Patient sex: M
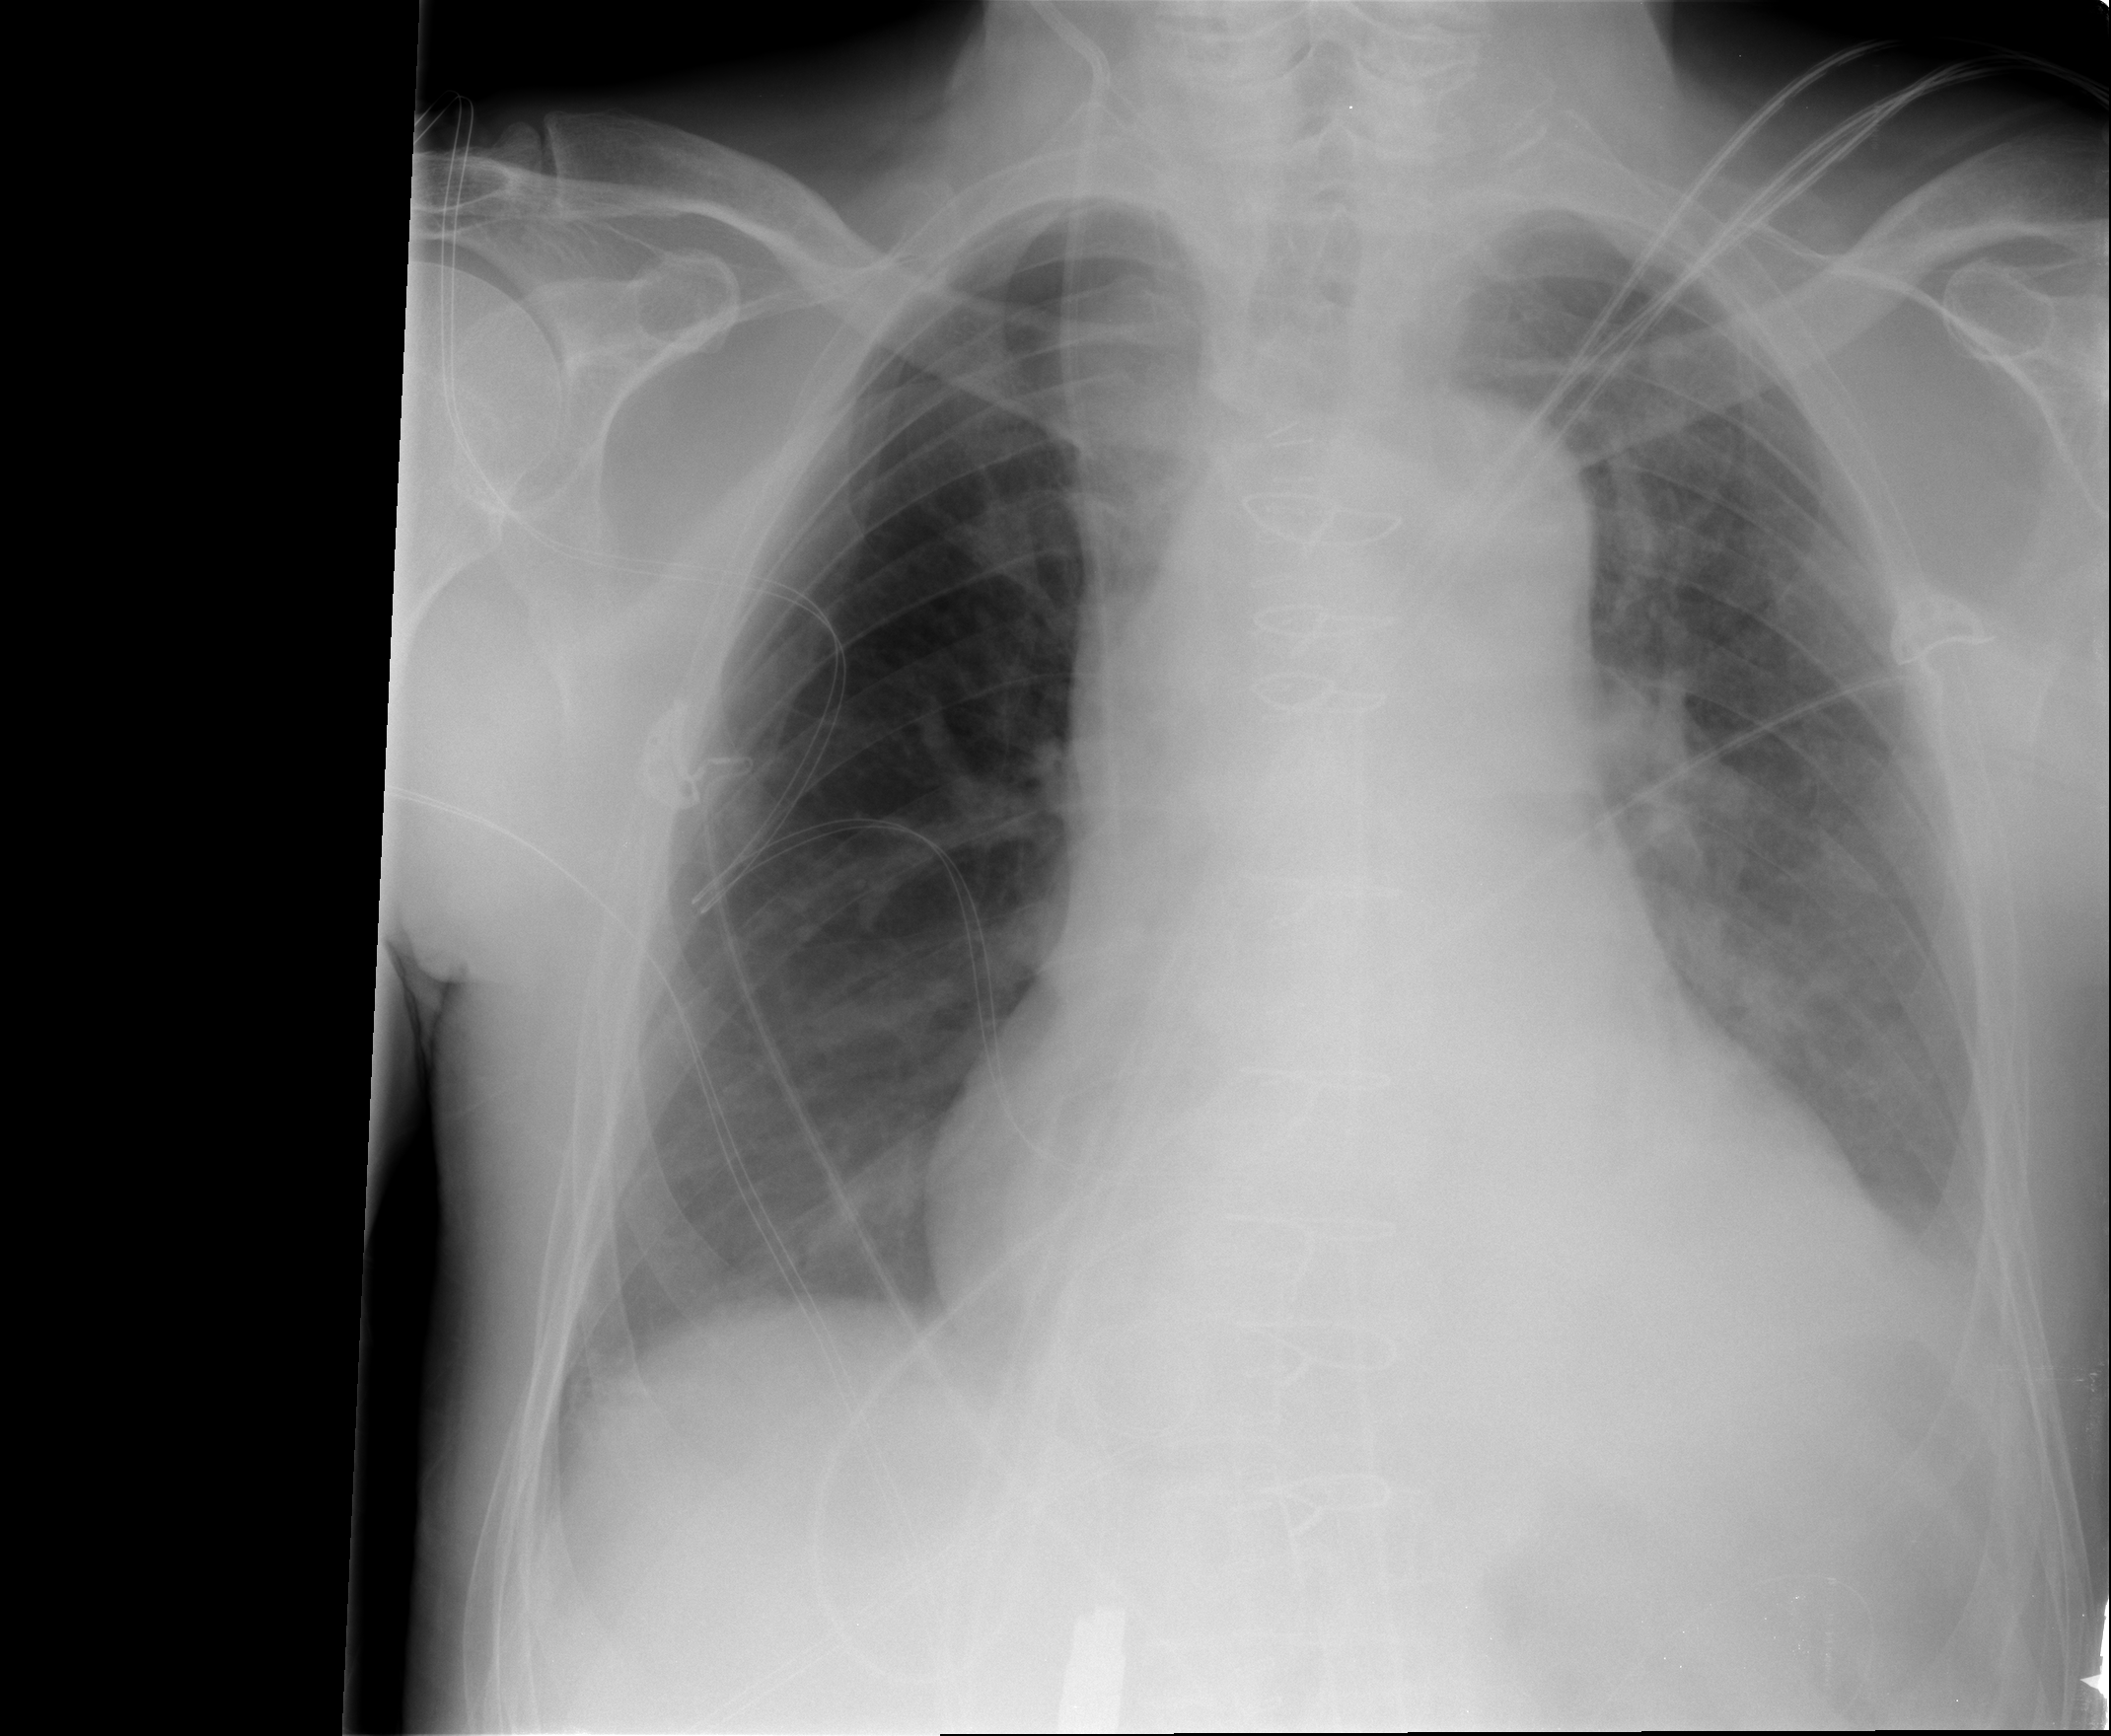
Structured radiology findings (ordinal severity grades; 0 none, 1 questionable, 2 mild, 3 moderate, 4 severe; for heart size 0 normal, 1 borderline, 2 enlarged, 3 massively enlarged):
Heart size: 0
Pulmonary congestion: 0
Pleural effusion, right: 0
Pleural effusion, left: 2
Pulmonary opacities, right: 0
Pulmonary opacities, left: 0
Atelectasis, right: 0
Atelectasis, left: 2